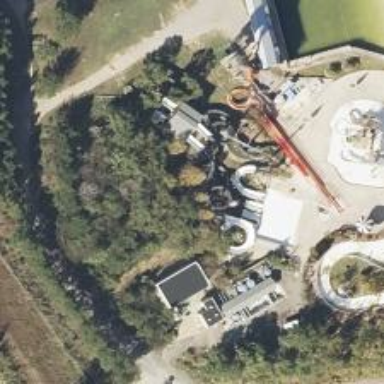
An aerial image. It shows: Water slide attraction.